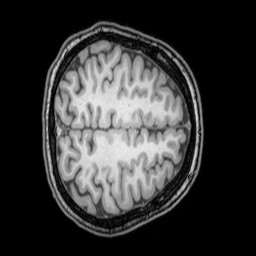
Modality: T1w
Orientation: axial
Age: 24
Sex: female
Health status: healthy
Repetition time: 0.081 s
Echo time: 0.037 s